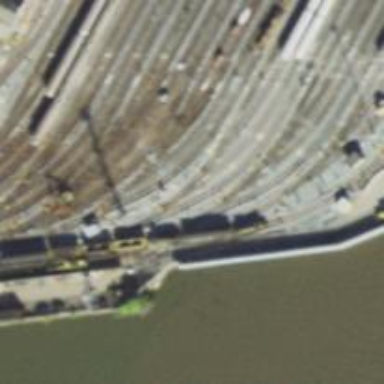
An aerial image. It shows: Electrified rail in service yard.